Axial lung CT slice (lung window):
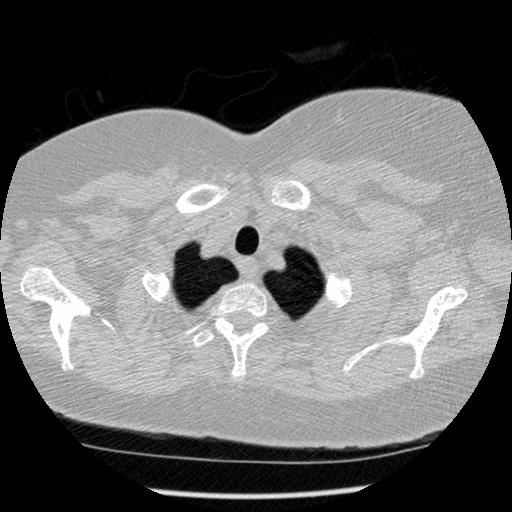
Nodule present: no